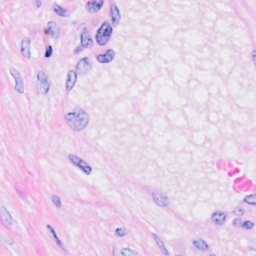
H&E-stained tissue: Breast